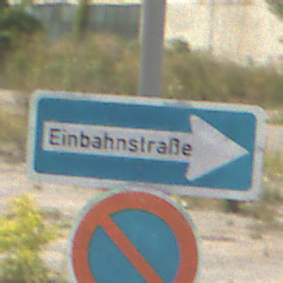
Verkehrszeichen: EinbahnstrasseRechtsweisend
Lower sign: EingeschraenktesHalteverbot
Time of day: Midday
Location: Outdoor (Suburban)
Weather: PartlyCloudy
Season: Summer
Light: Natural